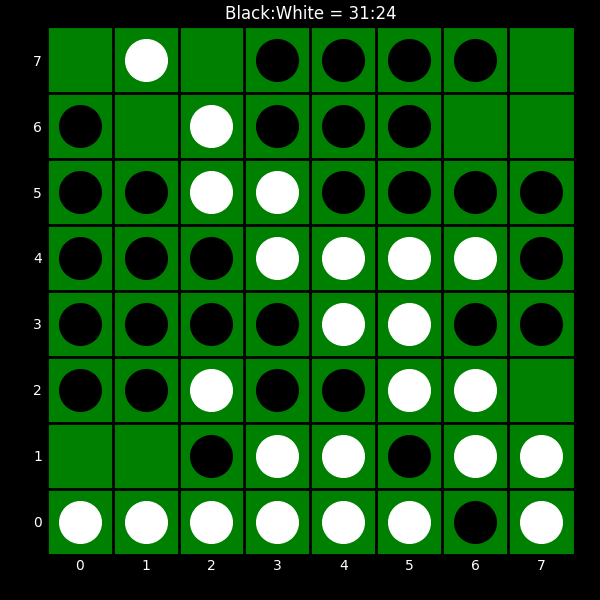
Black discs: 31
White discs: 24